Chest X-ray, AP view. Patient: 45 years old, sex M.
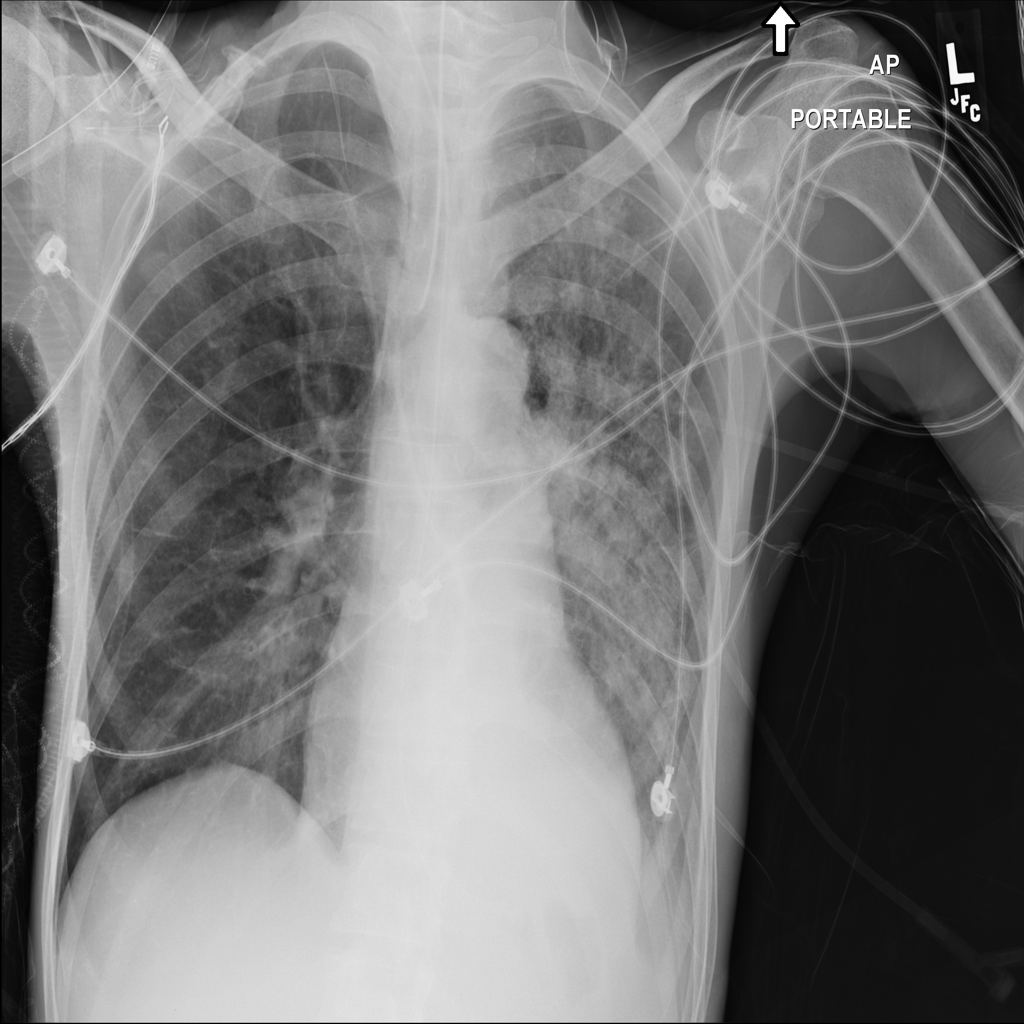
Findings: Consolidation, Infiltration